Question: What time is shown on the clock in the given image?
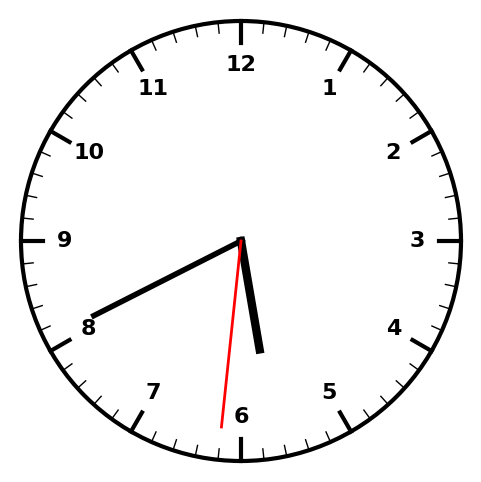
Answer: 05:40:31